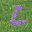
Label: 2